Question: Count the number of objects in the diagram.
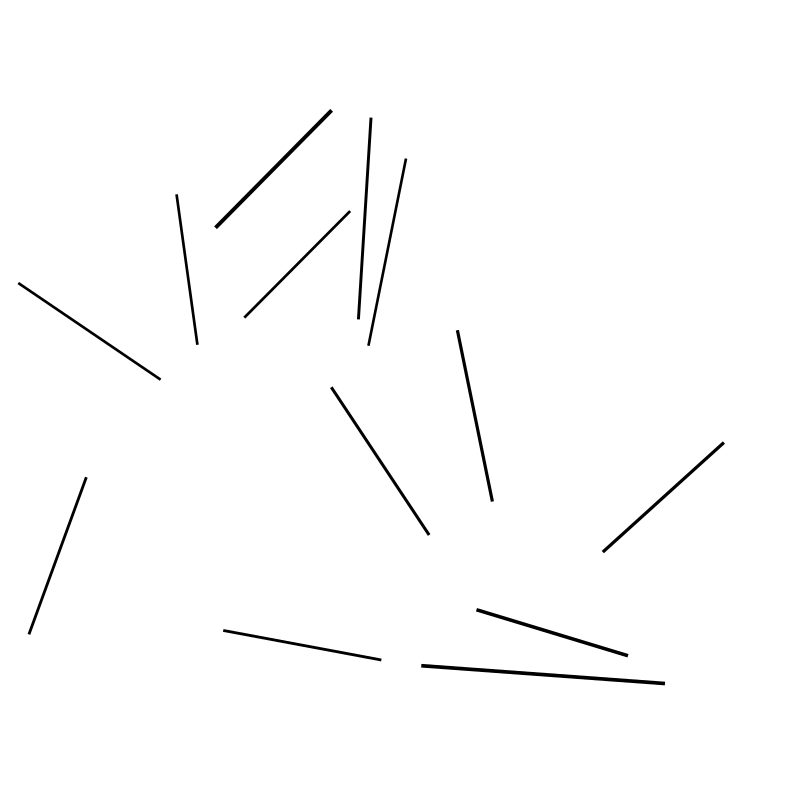
Answer: 13